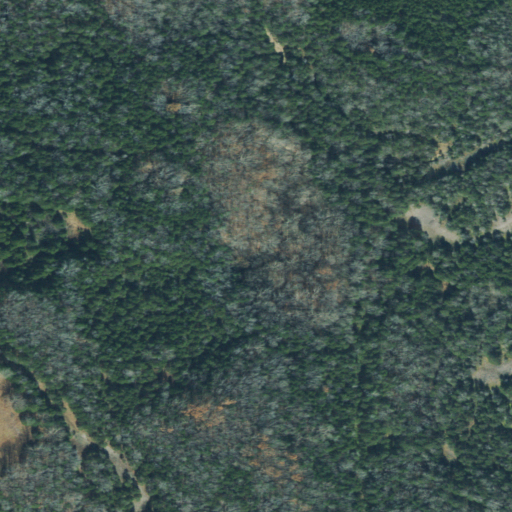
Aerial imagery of depression(s) in Tennessee named The Gulf containing evergreen forest, mixed forest, deciduous forest, pasture, and grassland